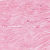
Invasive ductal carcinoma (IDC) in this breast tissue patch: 0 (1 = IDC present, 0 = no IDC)